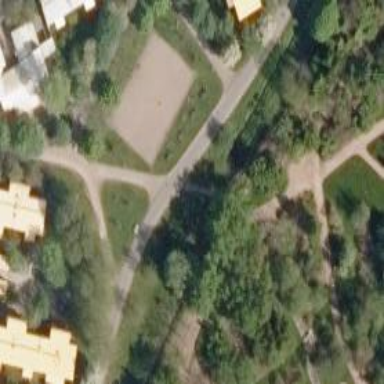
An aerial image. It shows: Asphalt cycleway.